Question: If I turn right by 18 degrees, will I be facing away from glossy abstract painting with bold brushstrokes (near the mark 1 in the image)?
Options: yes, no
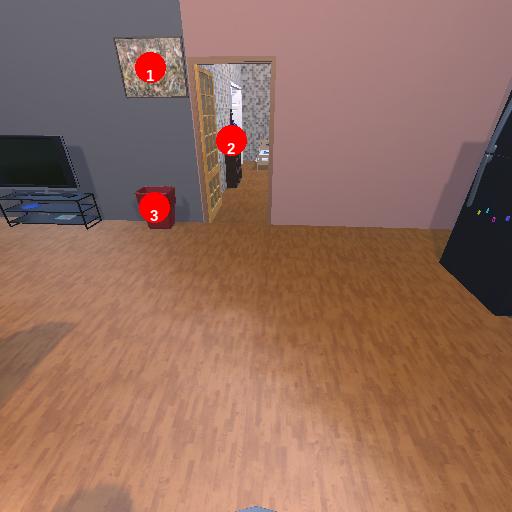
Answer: yes